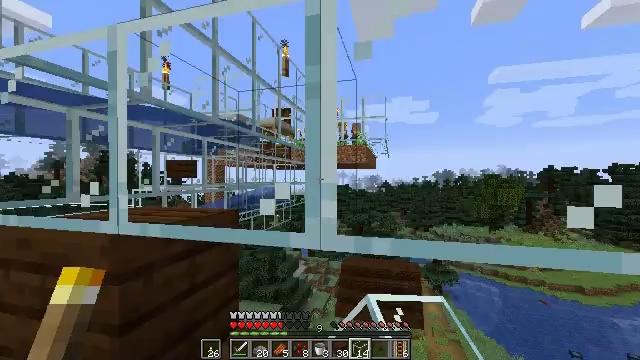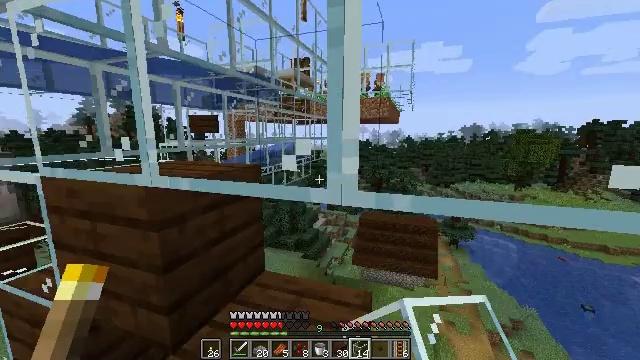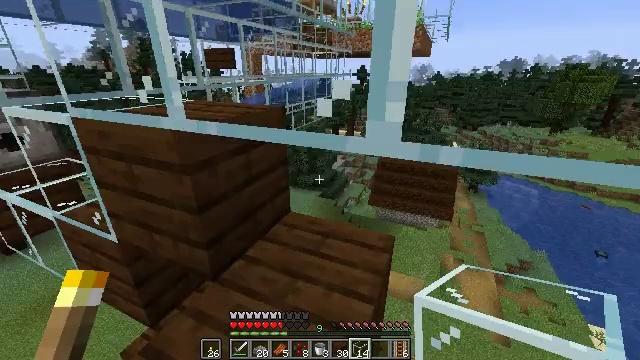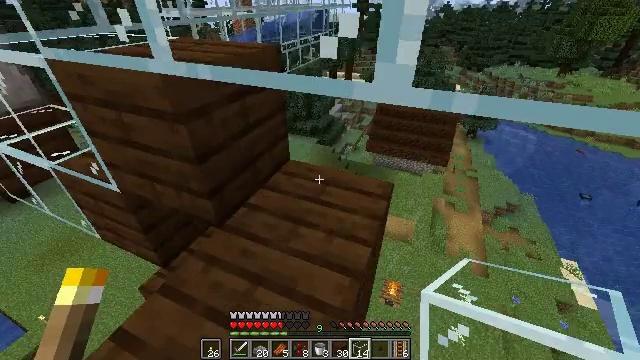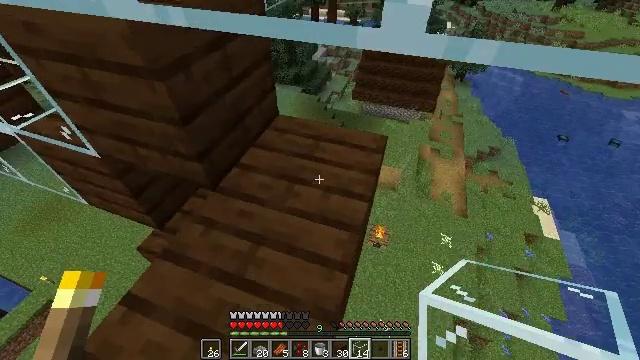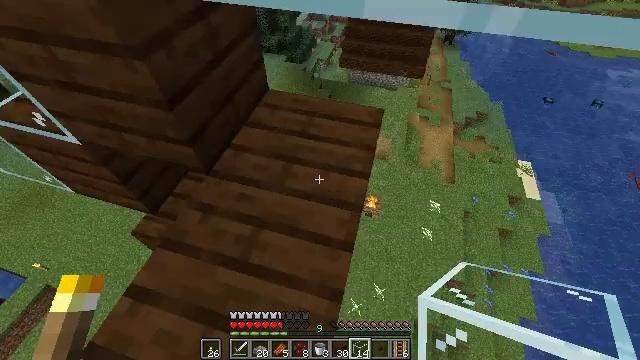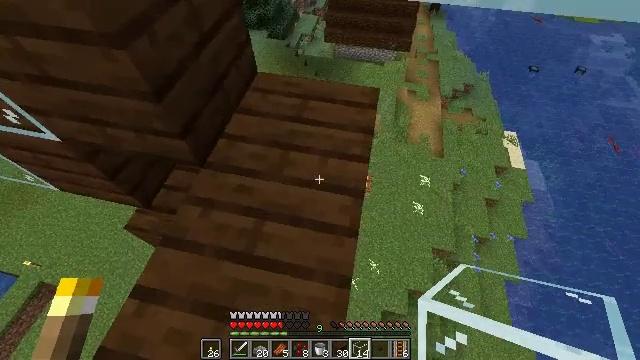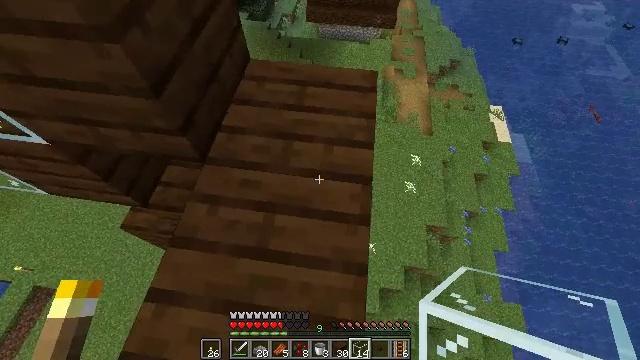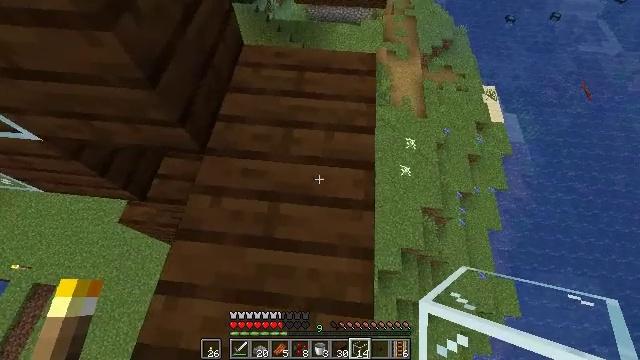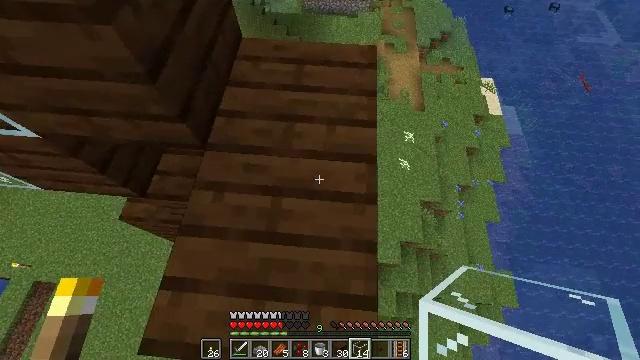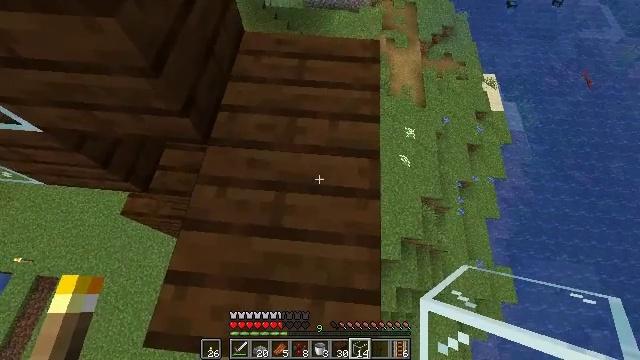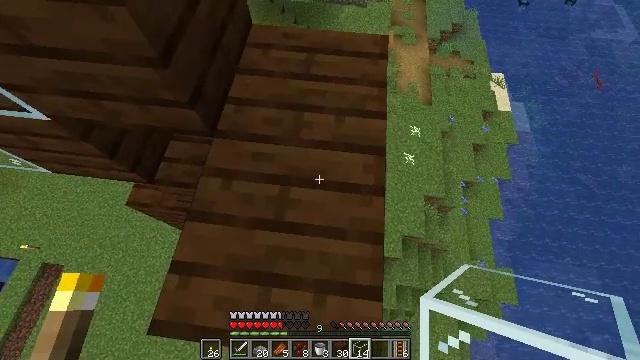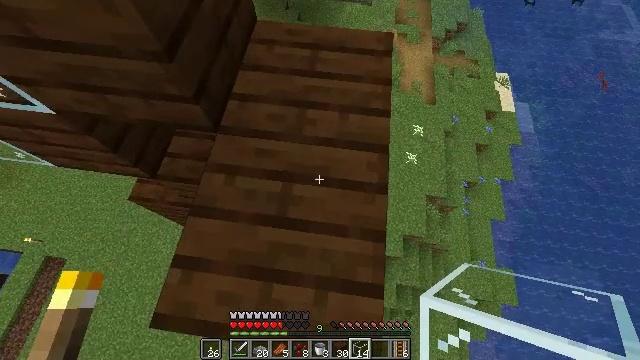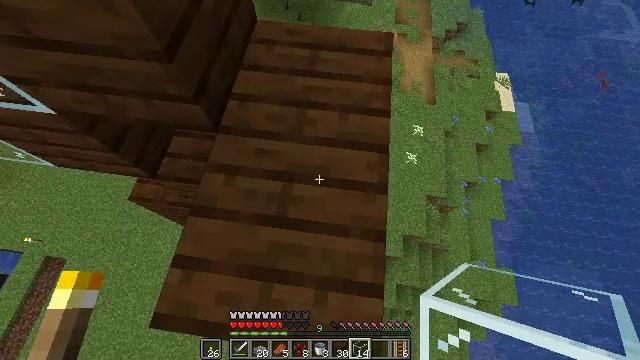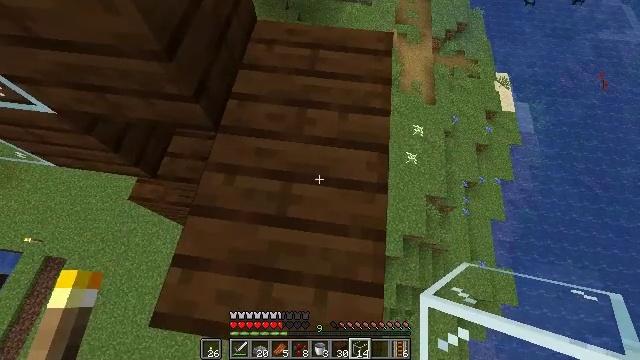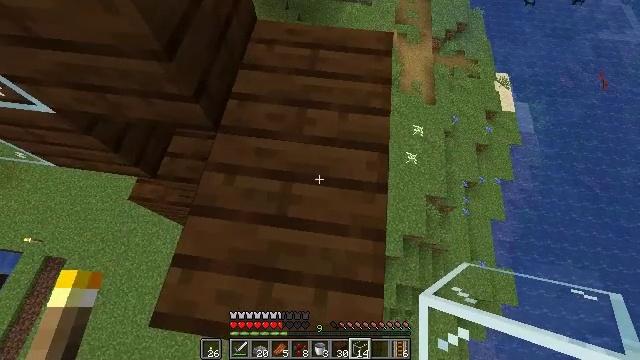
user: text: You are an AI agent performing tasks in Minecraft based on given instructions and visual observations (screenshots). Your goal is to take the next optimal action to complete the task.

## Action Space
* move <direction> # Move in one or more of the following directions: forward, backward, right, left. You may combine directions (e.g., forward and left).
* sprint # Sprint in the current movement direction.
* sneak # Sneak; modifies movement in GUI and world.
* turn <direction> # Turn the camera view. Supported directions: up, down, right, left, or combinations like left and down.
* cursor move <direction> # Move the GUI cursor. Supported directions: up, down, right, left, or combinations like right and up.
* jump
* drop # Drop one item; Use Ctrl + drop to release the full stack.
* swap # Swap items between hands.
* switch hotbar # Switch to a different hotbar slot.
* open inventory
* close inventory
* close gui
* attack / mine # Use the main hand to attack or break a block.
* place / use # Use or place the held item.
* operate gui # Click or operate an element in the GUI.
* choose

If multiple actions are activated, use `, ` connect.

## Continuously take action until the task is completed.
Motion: motion action
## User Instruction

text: Retrieve dark oak planks for building.
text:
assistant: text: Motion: move forward and move left, sneak, turn left and down
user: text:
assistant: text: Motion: move forward and move left, sneak, turn left and down
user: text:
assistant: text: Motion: move forward and move left, sneak, turn down
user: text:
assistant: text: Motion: move forward and move left, sneak, turn right and down
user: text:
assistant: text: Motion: move forward and move left, sneak, turn right and down
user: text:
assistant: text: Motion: move left, sneak, turn right and down
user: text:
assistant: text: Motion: move left, sneak, turn right and down
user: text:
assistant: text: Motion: sneak, turn right and down
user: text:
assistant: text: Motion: sneak, turn down
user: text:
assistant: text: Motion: sneak
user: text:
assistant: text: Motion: sneak, turn left
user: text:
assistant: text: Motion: sneak
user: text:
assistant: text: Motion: sneak
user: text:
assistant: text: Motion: sneak
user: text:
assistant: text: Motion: sneak
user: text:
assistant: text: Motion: move forward, sneak
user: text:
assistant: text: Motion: move forward, sneak
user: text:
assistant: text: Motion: move forward and move left, sneak
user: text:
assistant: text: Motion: move forward and move left, sneak
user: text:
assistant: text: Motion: move forward, sneak
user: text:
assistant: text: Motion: sneak
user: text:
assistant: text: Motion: sneak
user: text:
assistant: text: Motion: sneak
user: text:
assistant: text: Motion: sneak
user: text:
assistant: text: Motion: sneak
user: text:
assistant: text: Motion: sneak
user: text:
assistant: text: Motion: sneak
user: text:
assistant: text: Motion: sneak, turn left and up
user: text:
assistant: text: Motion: sneak, turn left and up
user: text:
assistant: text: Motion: sneak, turn left